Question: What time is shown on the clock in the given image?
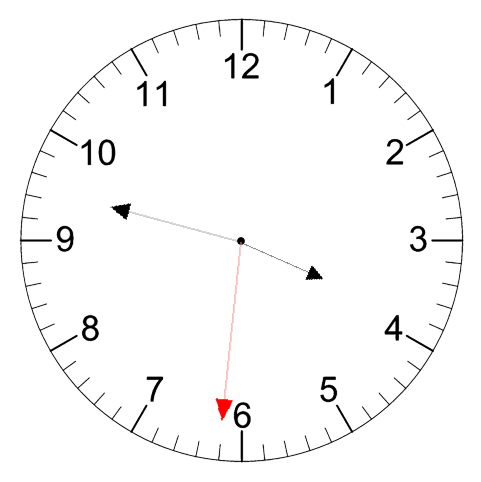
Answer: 03:47:31